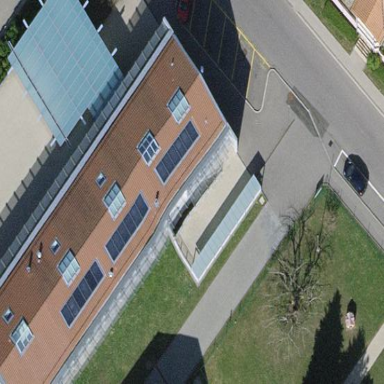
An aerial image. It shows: School building.